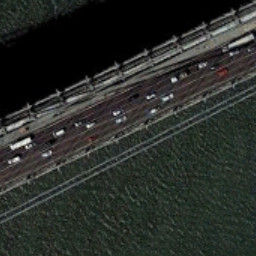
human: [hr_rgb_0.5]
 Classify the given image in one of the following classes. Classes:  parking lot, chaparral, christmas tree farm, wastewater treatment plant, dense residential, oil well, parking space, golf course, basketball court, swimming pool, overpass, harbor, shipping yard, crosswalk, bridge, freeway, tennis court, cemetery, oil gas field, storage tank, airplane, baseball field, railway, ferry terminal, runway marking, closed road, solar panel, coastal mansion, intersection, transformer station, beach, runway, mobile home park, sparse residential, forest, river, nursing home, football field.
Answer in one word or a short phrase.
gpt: bridge